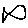
Label: fish